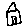
Label: house